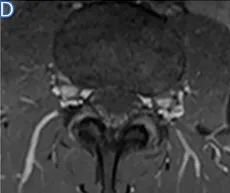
R imaging of case 1 (male, 56 yrs). And sagittal imaging.
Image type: radiology (mri)